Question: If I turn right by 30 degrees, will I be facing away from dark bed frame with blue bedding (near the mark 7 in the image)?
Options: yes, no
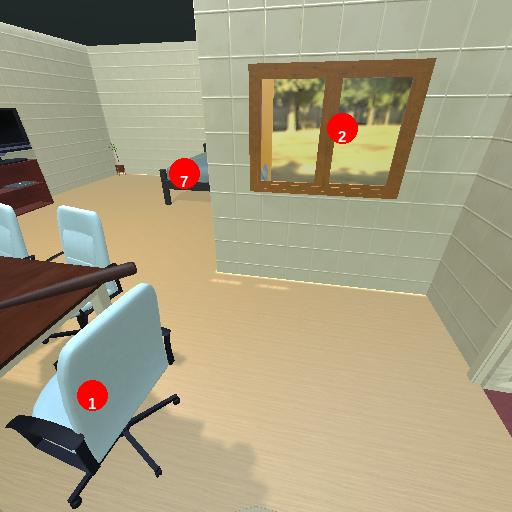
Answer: yes